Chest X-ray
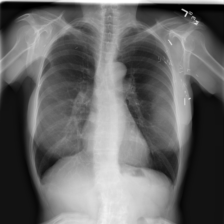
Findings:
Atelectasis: negative
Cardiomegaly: negative
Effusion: negative
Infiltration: negative
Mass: negative
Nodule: negative
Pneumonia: negative
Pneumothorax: negative
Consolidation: negative
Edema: negative
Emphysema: negative
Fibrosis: negative
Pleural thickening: negative
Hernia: negative